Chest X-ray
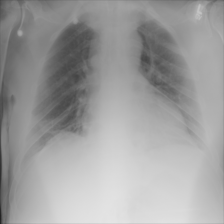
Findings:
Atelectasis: negative
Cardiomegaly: negative
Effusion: negative
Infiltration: negative
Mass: negative
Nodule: negative
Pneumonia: negative
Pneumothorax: negative
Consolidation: negative
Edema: negative
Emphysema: negative
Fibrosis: negative
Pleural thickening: negative
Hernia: negative